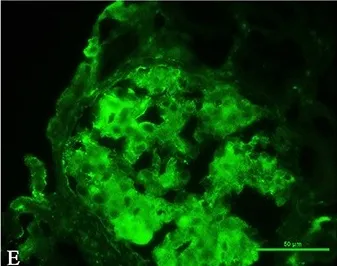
Skin purpura and kidney biopsy. F, Electron microscopy demonstrating the electron-dense deposits in the mesangial region (x5000).
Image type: pathology (immunostaining)